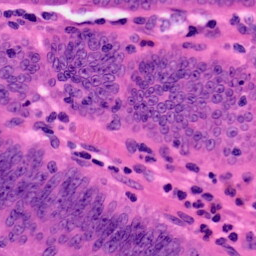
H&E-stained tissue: Colon